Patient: sex M, age 45
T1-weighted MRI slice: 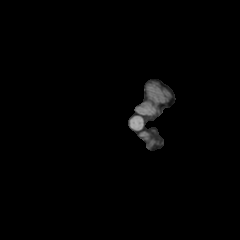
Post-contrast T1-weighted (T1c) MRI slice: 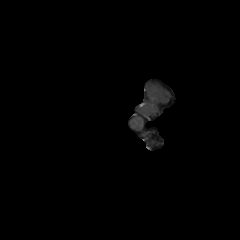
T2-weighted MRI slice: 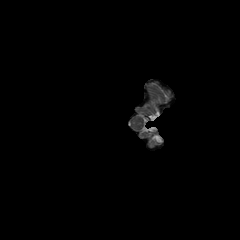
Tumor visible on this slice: no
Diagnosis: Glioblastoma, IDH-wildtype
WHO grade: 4